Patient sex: M
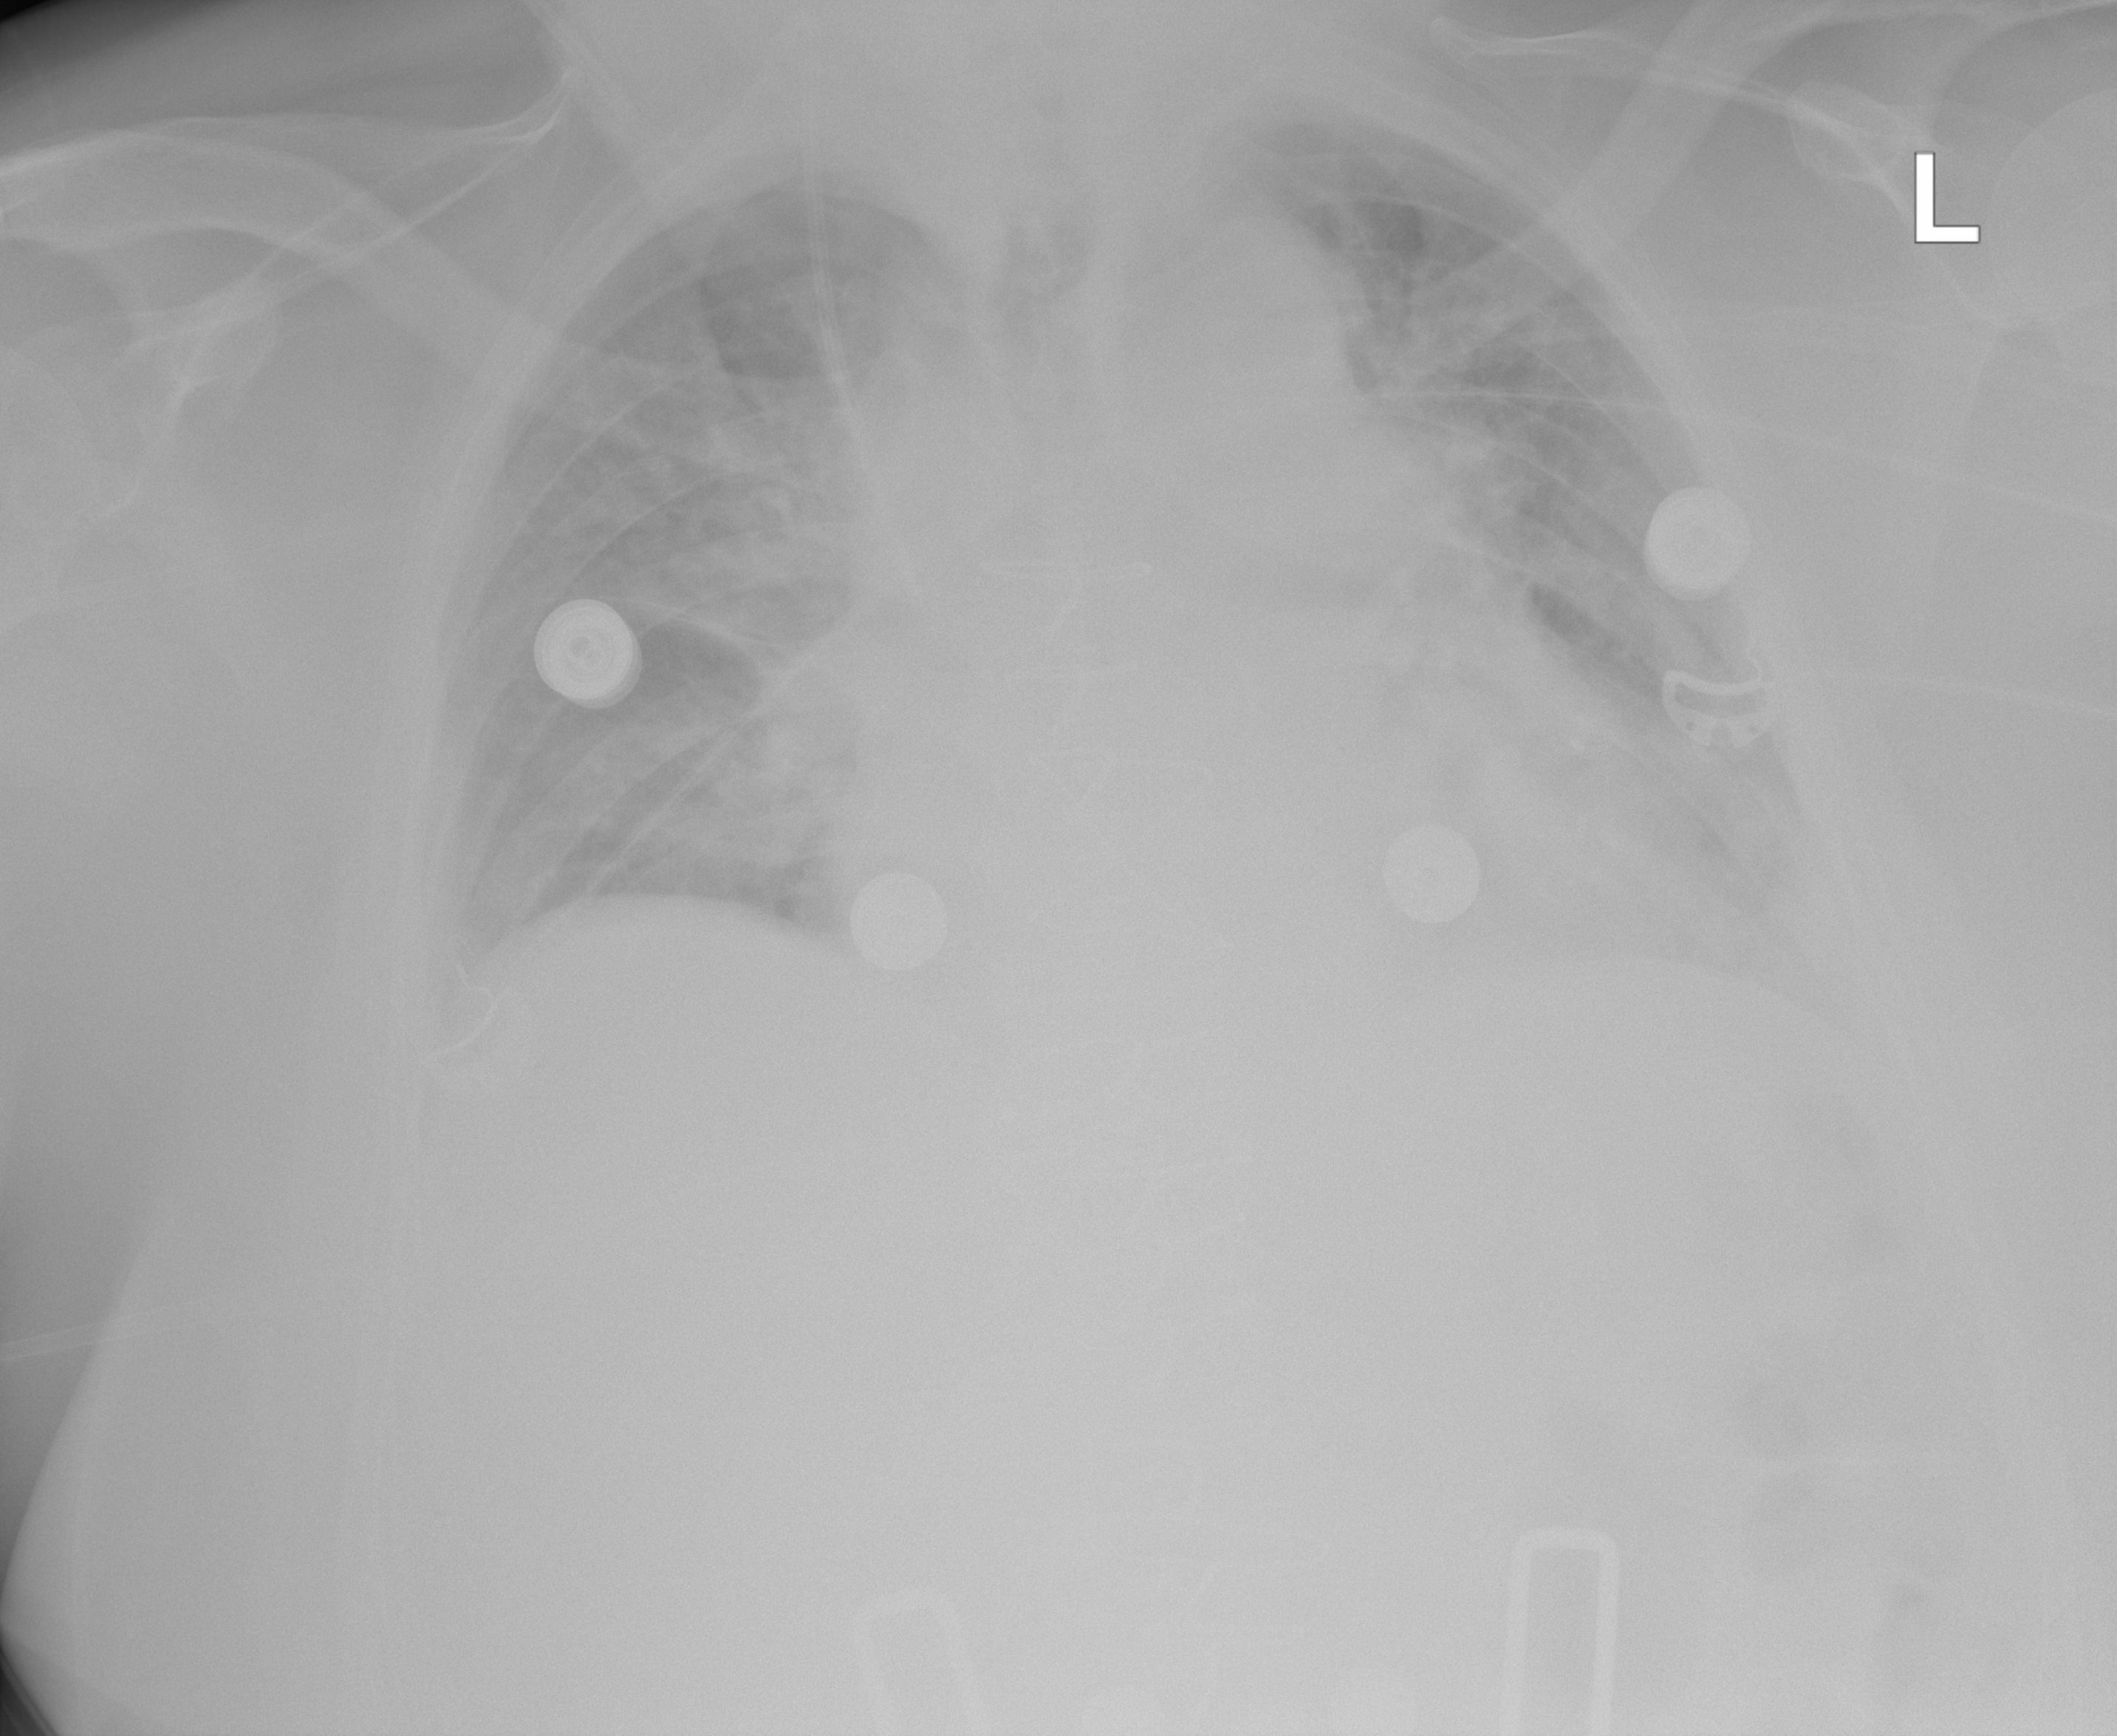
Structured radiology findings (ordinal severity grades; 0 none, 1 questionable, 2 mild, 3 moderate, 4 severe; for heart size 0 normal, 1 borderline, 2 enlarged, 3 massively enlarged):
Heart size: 2
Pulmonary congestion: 2
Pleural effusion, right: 0
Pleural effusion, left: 1
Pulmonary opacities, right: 0
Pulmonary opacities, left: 0
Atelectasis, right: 2
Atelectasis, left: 2